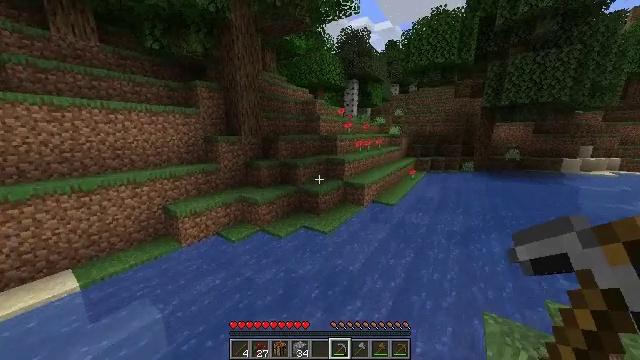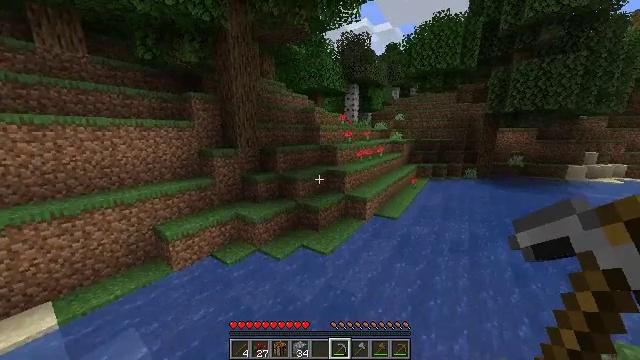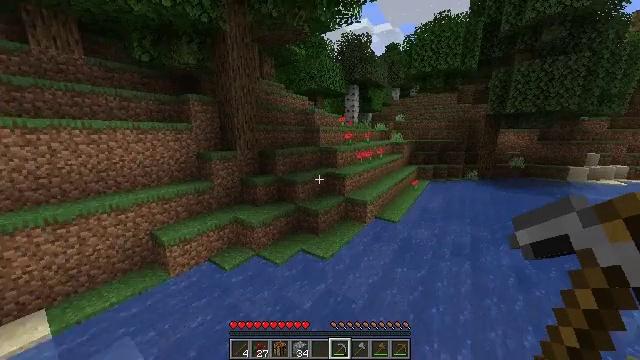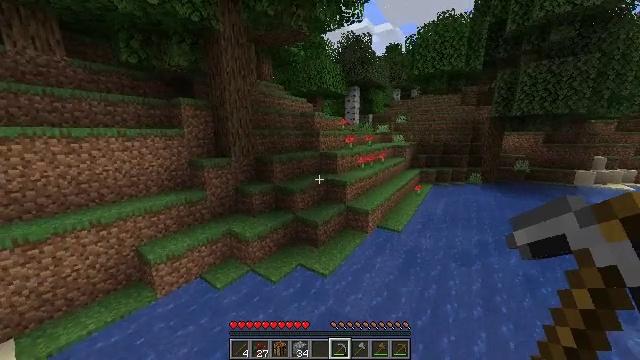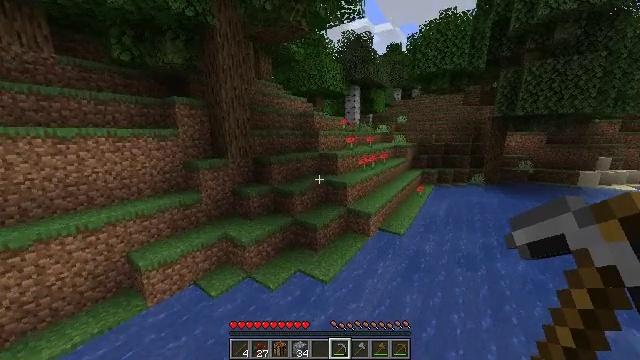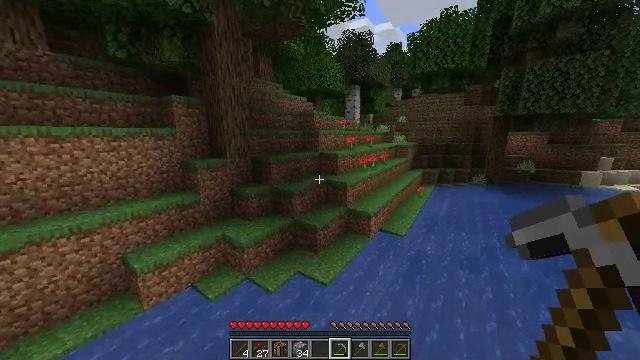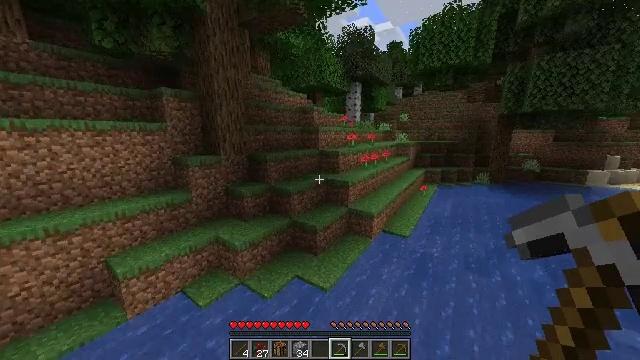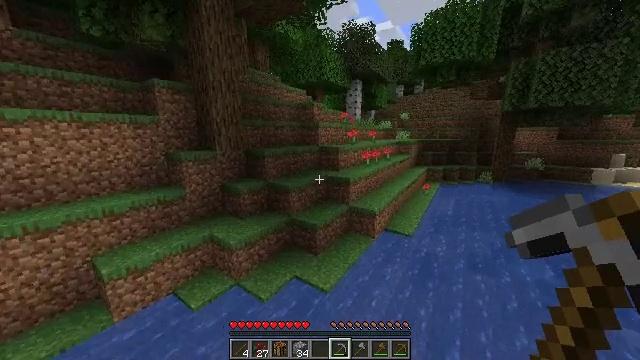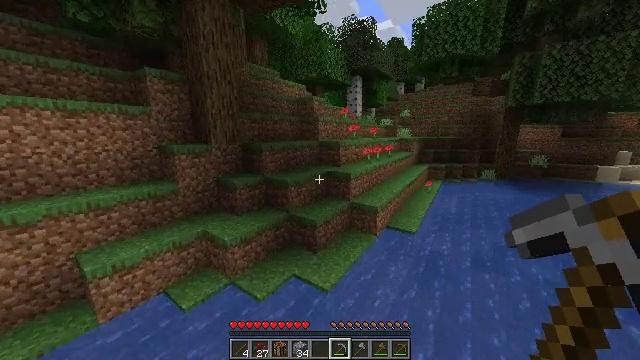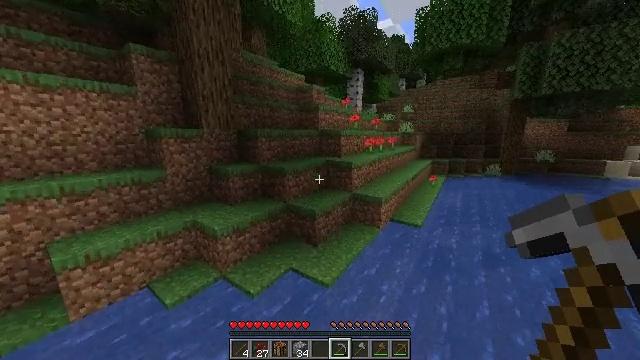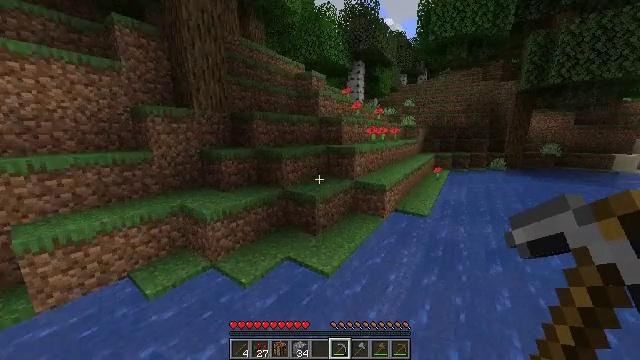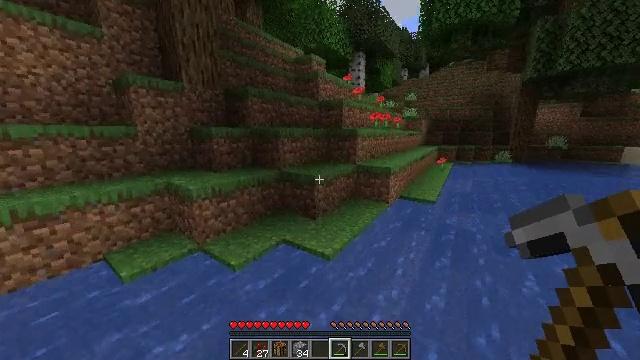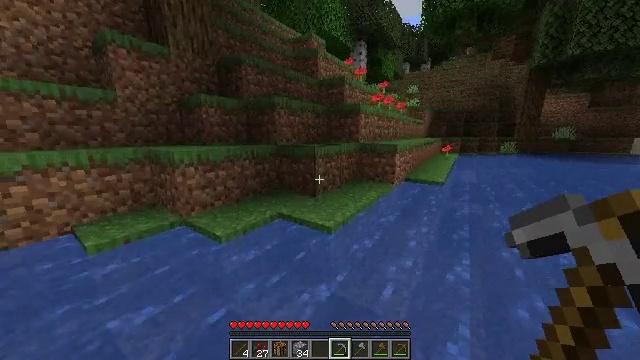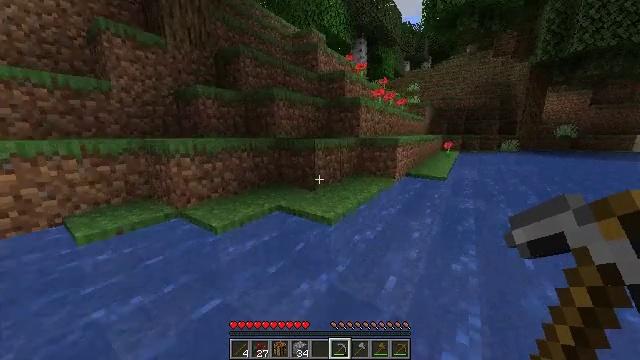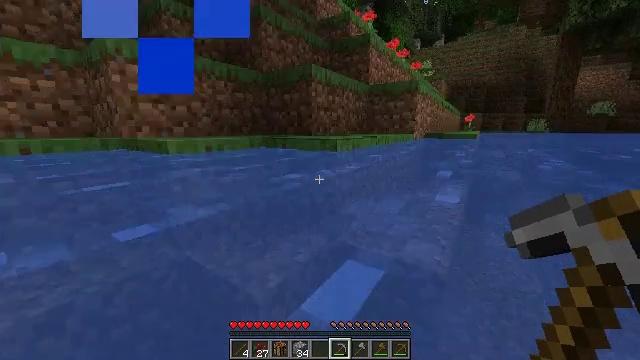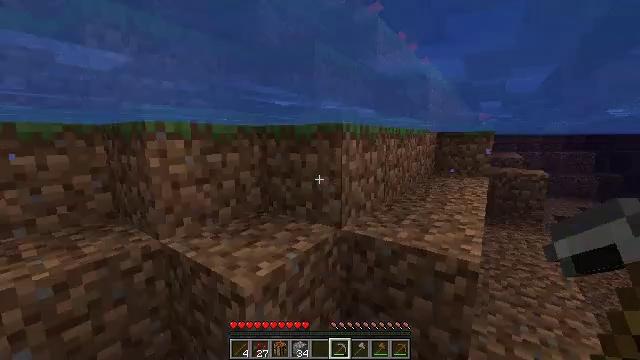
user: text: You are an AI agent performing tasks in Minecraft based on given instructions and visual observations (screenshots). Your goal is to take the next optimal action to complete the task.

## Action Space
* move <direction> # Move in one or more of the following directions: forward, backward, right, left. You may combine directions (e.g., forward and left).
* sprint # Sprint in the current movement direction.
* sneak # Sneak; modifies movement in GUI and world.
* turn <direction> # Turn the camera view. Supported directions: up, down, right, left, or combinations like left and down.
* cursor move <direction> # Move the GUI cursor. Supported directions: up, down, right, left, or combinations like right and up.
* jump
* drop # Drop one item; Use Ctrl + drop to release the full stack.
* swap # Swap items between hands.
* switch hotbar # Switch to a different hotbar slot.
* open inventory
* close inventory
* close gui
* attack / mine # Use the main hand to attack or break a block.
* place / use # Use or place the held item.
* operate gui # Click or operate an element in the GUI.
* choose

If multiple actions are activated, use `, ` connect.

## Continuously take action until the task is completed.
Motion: motion action
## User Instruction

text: Harvest the poppy flower.
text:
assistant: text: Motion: move forward, jump
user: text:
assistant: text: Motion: move forward, jump
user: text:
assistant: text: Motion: move forward, jump
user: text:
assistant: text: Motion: move forward
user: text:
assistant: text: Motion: move forward
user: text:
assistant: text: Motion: move forward
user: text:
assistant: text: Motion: move forward
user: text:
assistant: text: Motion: move forward
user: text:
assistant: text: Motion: move forward
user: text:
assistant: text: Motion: move forward
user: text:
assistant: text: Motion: move forward
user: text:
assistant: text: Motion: move forward
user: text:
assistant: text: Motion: move forward
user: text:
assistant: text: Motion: move forward, jump
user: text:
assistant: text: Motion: move forward, turn up, jump
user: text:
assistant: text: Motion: move forward, turn up, jump
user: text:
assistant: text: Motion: move forward, turn up, jump
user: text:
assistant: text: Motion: move forward, turn up, jump
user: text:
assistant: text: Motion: move forward, jump
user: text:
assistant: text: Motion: move forward, turn up, jump
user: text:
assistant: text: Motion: move forward, turn up, jump
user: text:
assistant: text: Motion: move forward, jump
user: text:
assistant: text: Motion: move forward, jump
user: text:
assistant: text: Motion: move forward, jump
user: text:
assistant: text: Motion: move forward, jump
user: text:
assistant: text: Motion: move forward, jump
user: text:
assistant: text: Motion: move forward, jump
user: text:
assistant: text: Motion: move forward, jump
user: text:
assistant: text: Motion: move forward, jump
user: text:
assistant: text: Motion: move forward, jump